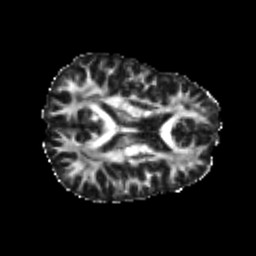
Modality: FA
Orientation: axial
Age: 25
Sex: male
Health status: healthy
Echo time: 0.074 s